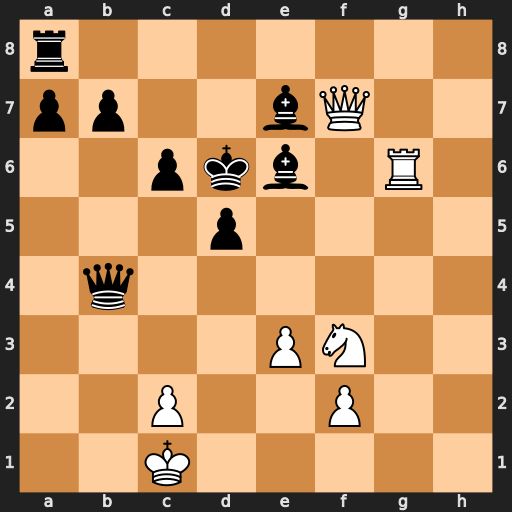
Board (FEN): r7/pp2bQ2/2pkb1R1/3p4/1q6/4PN2/2P2P2/2K5
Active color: w
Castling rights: -
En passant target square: -
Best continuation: Rxe6+ Kd7 Ne5+